Interaction volume radius: 5 \u00c5
Interaction volume height: 25 \u00c5
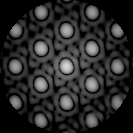
Disorder parameter: 0.007334